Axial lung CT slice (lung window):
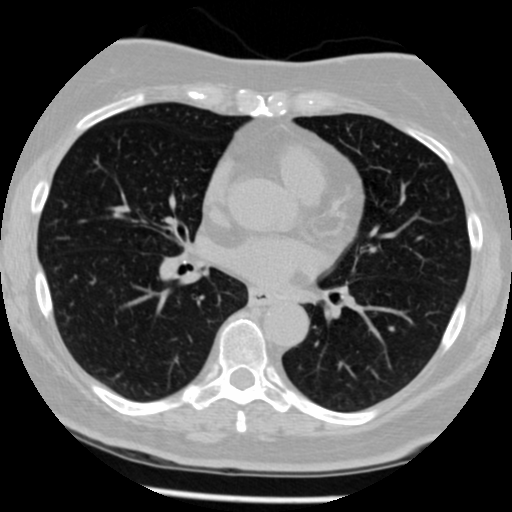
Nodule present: no